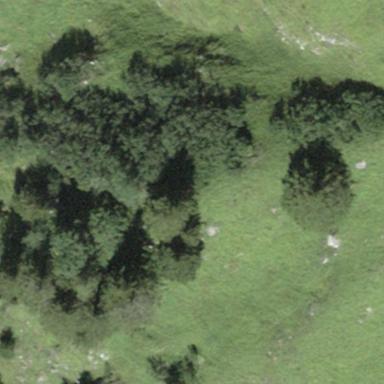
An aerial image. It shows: Forest area.